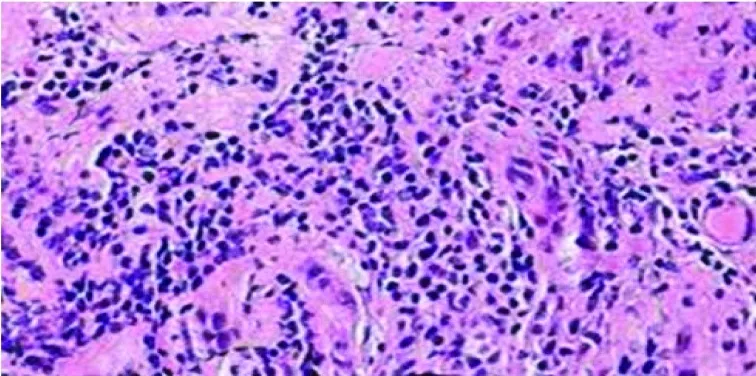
Pathology of Biopsy reveals infiltration of inflammatory cells.
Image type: pathology (h&e)